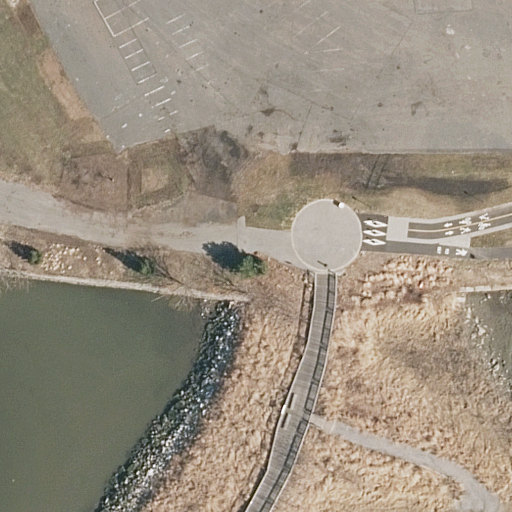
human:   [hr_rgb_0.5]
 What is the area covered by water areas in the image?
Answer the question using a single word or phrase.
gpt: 1672m2

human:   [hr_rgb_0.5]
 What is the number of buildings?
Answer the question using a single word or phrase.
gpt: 0

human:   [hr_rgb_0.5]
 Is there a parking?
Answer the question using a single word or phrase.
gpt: yes

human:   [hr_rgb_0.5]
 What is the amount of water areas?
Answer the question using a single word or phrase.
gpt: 1

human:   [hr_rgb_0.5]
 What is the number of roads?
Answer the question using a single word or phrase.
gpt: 9

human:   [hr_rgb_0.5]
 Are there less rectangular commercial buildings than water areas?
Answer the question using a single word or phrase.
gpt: yes

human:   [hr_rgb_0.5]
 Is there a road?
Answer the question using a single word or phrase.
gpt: yes

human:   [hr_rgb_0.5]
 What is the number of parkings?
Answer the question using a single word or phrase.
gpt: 1

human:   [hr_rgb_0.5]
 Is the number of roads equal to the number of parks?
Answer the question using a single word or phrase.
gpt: no

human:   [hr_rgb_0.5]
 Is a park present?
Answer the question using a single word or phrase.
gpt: yes

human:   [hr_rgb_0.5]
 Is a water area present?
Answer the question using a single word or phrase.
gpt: yes

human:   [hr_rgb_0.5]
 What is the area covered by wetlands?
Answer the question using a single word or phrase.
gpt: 650m2

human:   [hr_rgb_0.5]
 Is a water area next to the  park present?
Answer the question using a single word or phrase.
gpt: yes

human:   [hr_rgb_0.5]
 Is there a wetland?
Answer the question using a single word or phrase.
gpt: yes

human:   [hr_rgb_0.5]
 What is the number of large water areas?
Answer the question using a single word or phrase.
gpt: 1

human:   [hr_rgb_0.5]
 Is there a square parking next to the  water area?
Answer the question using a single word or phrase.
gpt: no

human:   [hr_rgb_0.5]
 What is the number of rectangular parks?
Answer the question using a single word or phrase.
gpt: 1

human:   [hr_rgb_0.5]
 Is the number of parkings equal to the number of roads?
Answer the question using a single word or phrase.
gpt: no

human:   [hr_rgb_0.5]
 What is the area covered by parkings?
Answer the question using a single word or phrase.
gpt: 1092m2

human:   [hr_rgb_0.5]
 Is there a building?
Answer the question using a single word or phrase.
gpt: no

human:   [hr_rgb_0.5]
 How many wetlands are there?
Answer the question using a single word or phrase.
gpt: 1

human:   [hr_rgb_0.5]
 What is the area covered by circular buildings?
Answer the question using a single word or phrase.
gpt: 0m2

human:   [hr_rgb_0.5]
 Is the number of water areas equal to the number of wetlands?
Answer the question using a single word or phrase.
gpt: yes

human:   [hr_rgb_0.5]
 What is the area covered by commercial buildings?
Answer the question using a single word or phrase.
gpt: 0m2

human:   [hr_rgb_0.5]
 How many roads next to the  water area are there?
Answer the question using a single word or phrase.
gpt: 9

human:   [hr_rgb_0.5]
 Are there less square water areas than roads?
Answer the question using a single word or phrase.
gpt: yes

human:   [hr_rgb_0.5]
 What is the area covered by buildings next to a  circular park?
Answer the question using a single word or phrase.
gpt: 0m2

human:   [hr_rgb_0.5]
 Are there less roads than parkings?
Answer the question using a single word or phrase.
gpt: no

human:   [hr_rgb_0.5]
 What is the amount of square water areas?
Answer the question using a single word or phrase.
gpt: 0

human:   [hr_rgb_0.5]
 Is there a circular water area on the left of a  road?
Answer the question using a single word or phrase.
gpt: no

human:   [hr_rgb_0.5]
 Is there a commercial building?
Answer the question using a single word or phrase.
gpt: no

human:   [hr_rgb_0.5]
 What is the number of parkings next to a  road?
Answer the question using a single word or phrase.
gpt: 1

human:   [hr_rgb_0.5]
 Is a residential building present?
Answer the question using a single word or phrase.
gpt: no

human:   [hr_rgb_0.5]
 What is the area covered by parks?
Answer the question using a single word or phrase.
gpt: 10633m2

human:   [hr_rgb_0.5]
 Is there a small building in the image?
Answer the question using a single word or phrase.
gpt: no

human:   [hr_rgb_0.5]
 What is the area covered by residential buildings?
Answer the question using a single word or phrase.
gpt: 0m2

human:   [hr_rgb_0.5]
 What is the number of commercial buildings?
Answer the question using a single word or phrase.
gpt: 0

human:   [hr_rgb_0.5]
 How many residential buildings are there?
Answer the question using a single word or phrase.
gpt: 0

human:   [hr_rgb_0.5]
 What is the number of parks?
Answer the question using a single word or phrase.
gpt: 1

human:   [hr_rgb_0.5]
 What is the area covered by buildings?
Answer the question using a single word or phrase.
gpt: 0m2

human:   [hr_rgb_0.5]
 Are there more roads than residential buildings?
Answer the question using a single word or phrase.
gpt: yes

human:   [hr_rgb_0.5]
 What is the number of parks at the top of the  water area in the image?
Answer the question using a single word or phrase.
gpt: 1

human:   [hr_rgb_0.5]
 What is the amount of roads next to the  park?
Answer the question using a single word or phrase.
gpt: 9

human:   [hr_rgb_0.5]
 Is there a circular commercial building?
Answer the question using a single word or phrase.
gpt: no

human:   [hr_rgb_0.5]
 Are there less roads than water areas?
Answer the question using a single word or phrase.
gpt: no

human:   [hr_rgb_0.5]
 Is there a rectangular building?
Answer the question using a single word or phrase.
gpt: no

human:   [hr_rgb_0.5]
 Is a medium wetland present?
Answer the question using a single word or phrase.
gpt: no

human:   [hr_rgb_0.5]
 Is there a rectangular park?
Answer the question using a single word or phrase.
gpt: yes

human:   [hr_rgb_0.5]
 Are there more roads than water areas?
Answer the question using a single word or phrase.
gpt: yes

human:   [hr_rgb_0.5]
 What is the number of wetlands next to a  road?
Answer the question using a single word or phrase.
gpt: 1

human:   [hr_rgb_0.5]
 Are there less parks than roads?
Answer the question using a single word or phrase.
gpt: yes

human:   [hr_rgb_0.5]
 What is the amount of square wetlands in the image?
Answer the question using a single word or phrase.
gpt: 0

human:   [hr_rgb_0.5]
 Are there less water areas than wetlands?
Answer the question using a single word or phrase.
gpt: no

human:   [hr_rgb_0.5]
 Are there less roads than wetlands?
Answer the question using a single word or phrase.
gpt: no

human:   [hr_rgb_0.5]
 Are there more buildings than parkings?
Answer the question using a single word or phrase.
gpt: no

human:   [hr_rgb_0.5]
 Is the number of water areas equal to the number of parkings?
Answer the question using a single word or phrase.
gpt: yes

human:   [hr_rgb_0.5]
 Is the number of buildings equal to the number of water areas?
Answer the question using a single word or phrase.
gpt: no

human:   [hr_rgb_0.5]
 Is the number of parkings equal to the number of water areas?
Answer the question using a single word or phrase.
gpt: yes

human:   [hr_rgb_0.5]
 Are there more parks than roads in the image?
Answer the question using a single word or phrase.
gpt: no

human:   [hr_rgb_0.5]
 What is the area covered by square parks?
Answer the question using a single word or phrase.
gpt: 0m2

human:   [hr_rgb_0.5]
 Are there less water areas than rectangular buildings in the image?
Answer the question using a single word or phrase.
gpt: no

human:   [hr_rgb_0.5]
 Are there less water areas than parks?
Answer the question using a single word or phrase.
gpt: no

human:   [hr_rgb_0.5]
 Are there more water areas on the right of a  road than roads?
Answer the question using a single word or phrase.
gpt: no

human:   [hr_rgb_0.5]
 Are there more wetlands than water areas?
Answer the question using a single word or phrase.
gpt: no